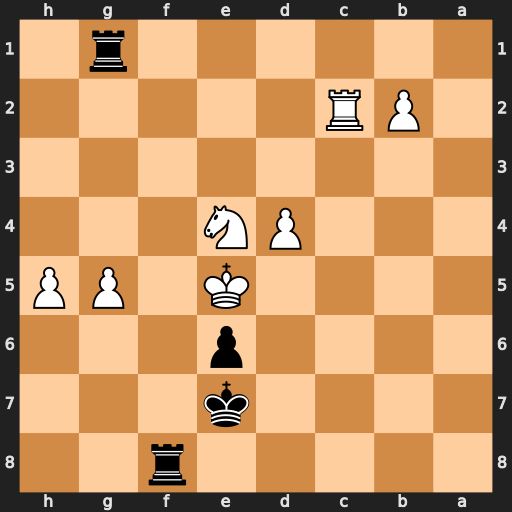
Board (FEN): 5r2/4k3/4p3/4K1PP/3PN3/8/1PR5/6r1
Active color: b
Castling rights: -
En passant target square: -
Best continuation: Rf5#